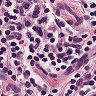
Metastatic tissue present: no